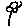
Label: flower